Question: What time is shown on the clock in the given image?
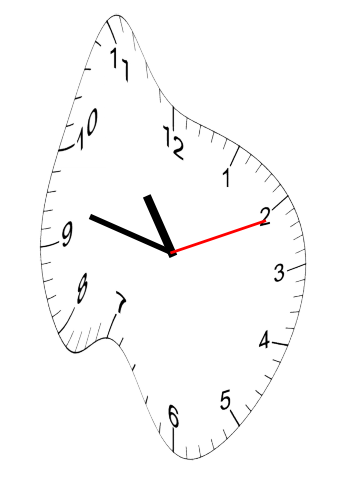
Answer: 10:47:11